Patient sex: F
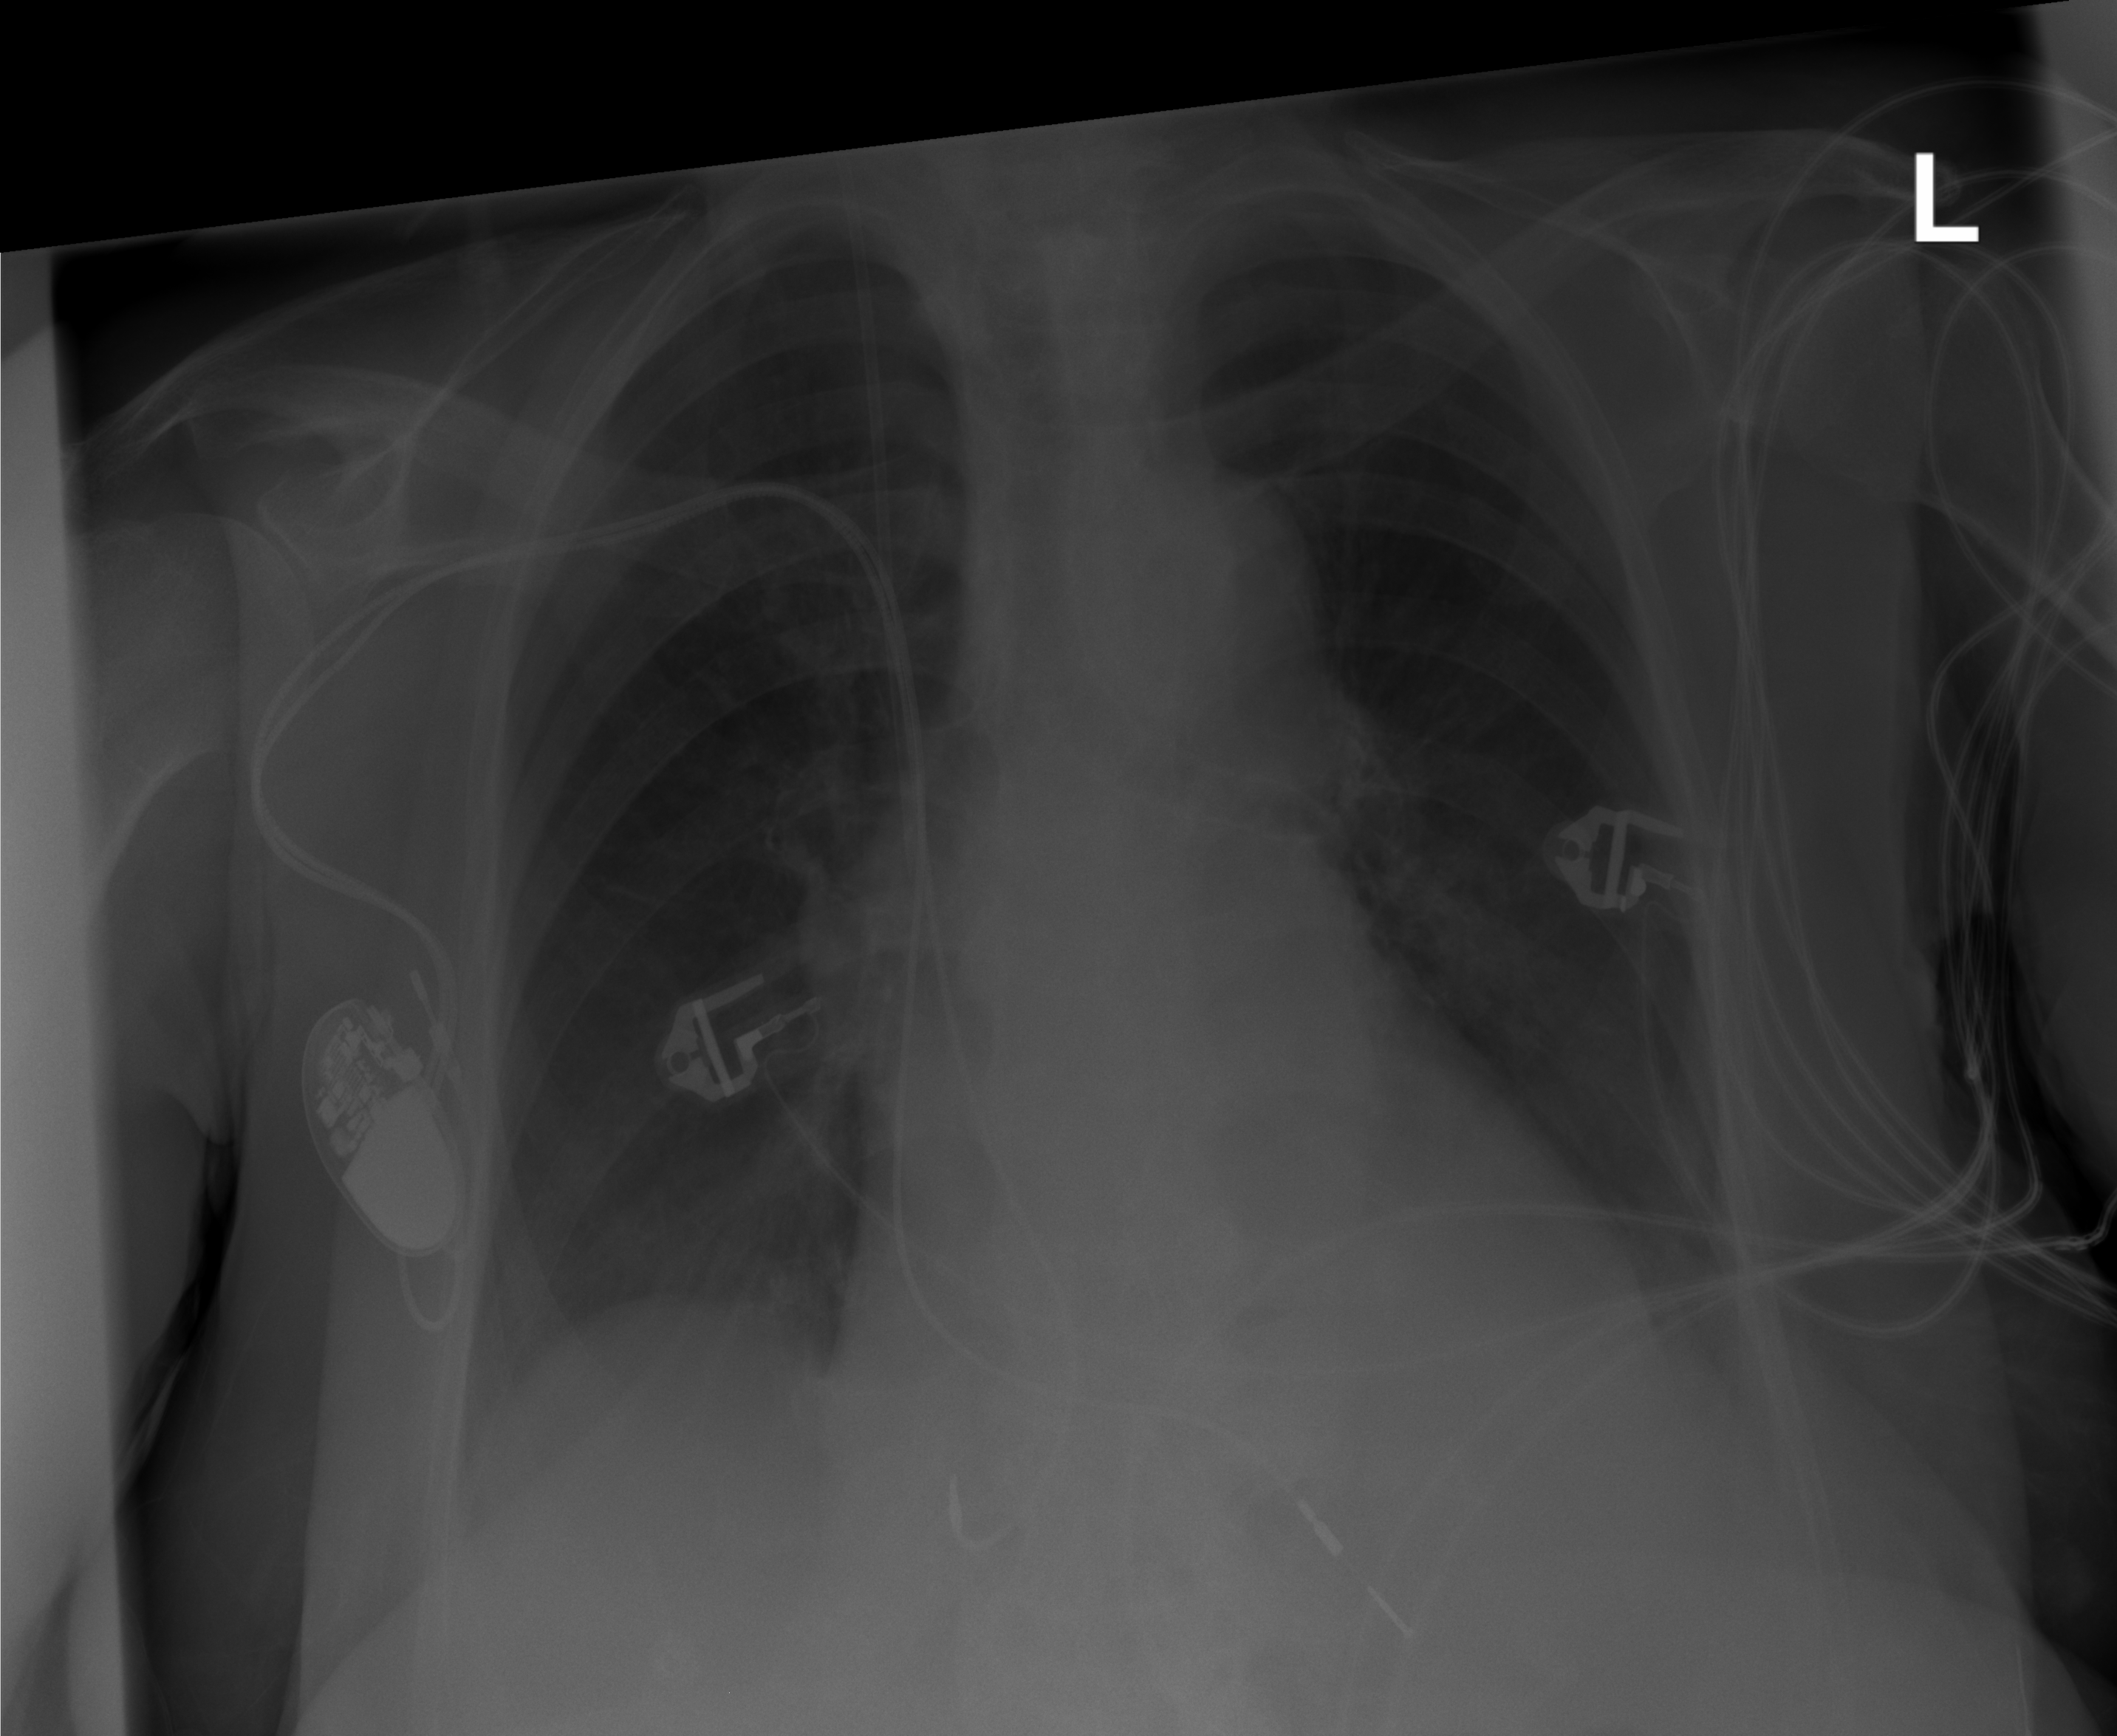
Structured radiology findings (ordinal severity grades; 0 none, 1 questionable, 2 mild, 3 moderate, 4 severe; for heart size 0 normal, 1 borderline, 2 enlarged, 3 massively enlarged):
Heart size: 0
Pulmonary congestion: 0
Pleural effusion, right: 0
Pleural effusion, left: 1
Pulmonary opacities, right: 0
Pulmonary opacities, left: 0
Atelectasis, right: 0
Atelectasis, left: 0